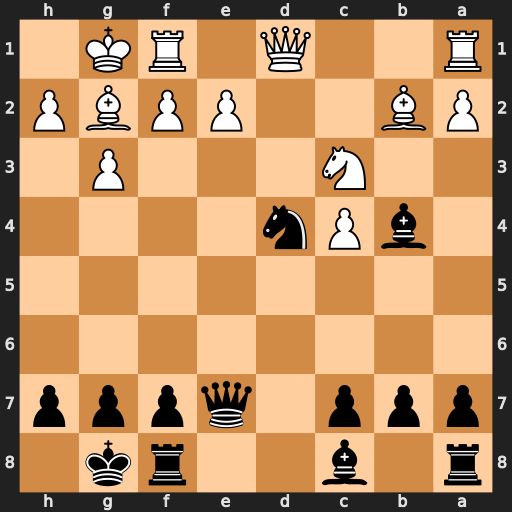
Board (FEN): r1b2rk1/ppp1qppp/8/8/1bPn4/2N3P1/PB2PPBP/R2Q1RK1
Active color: b
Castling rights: -
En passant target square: -
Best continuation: Bxc3 Bxc3 Nxe2+